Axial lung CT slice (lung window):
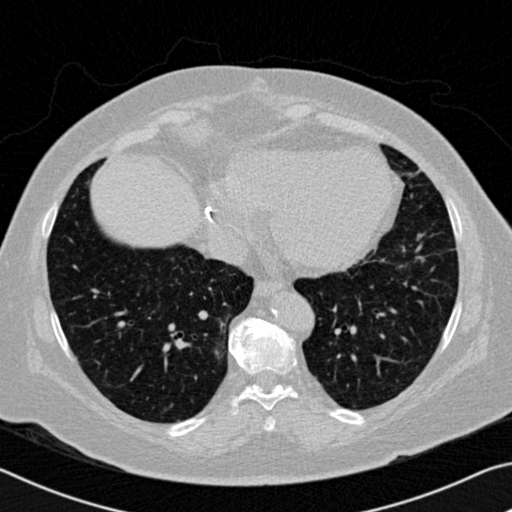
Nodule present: no